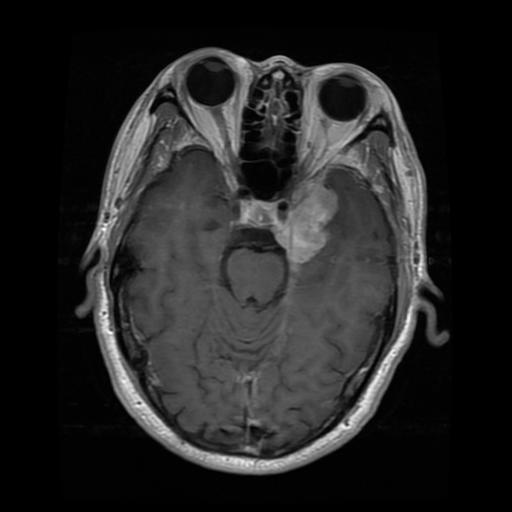
Label: meningioma